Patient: sex M, age 57
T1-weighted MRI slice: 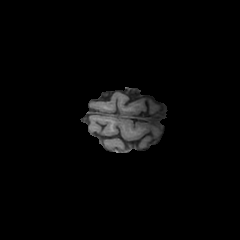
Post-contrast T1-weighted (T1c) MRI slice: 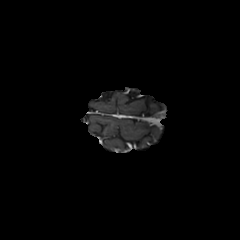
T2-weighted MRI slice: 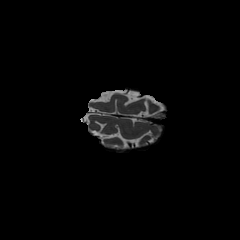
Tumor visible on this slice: no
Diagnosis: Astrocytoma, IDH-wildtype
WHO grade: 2